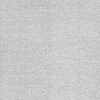
Atmospheric dust classification: dusty